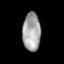
Tissue: prostate
Cell type: T cells
Senescence score: 0.8121
Nuclear area (px): 671
Mean DAPI intensity: 163.996